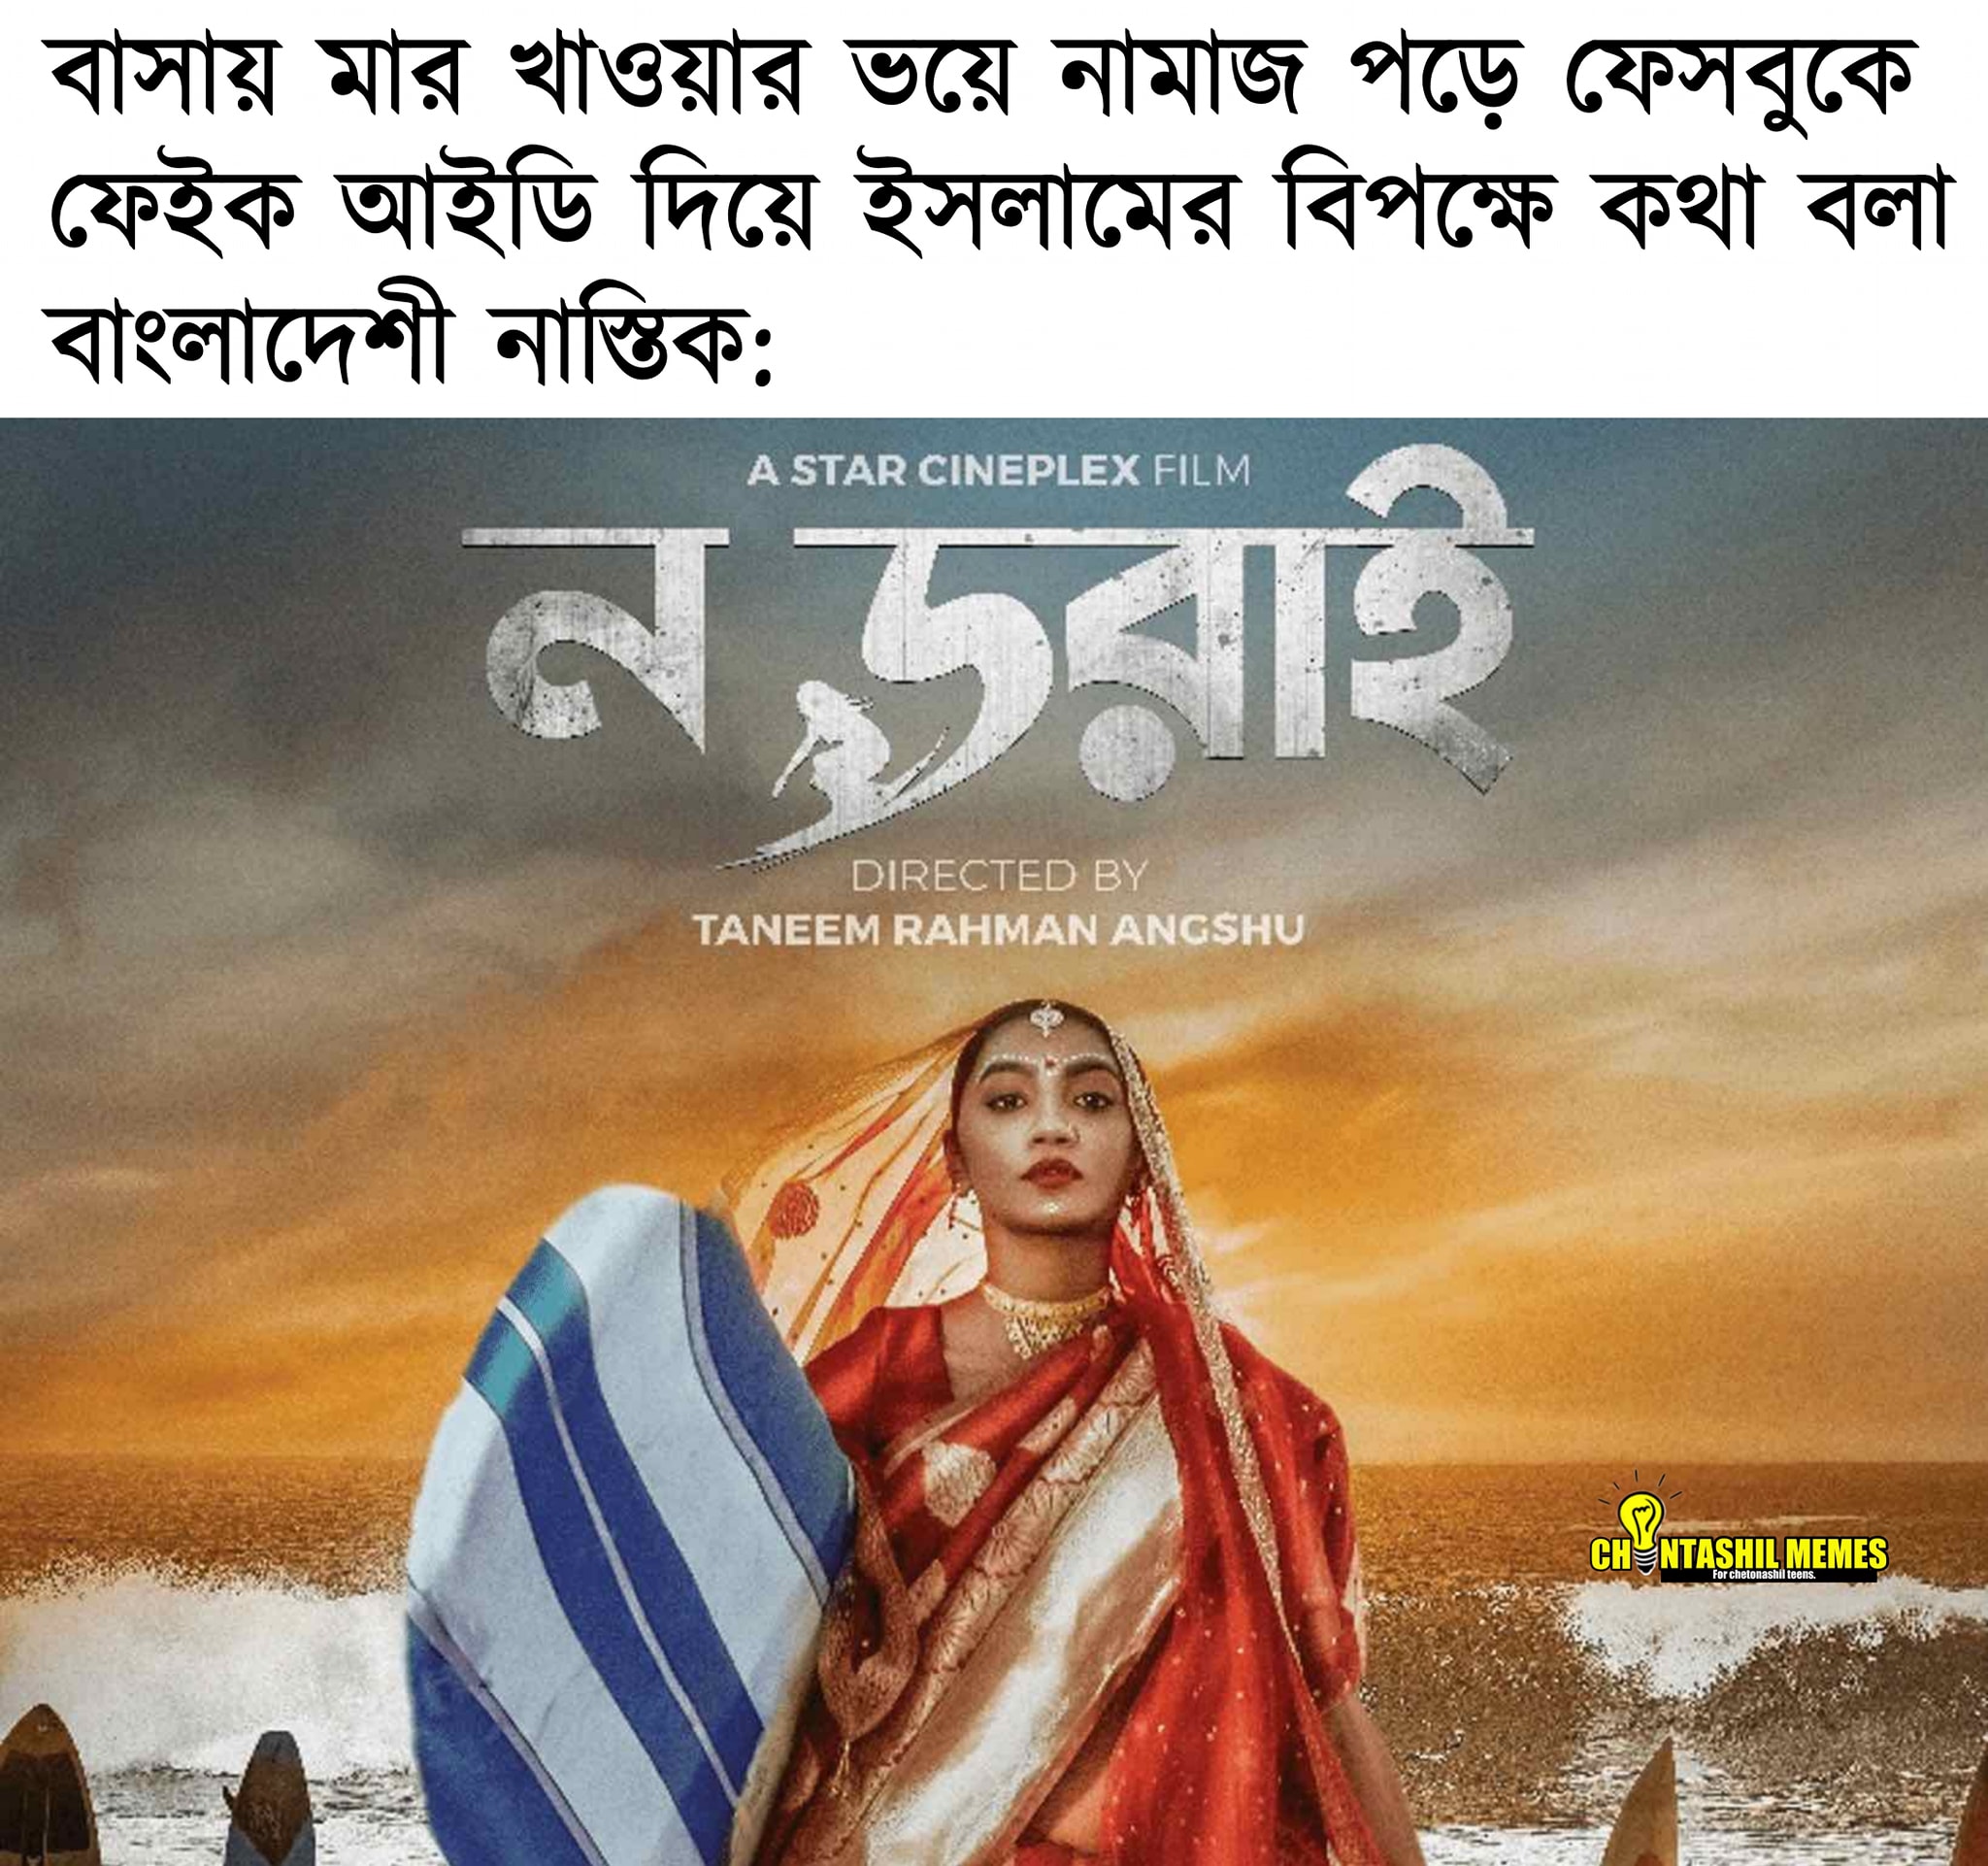
Caption: বাসায় মার খাওয়ার ভয়ে নামাজ পড়ে ফেসবুকে ফেইক আইডি দিয়ে ইসলামের বিপক্ষে কথা বলা বাংলাদেশী নাস্তিক   A STAR CINEPLEX FILM    ন ডরাই   DIRECTED BY   TANEEM RAHMAN ANGSHU
Label: hate